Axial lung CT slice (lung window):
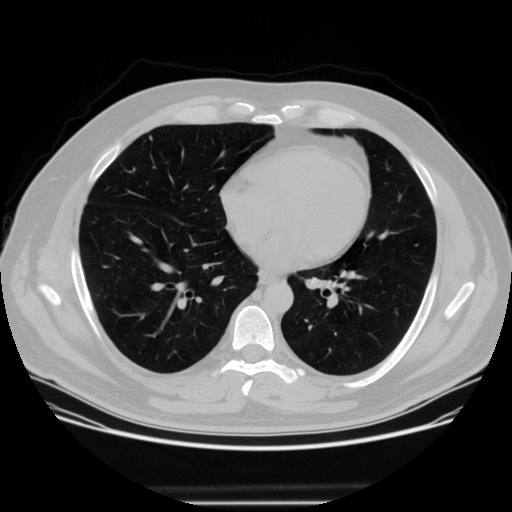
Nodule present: no